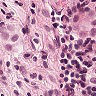
Metastatic tissue present: yes